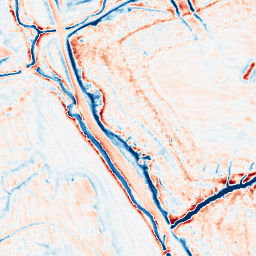
Category: edge_preserving
Decomposition family: anisotropic_diffusion
Decomposition parameters: iterations: 50
kappa: 30
gamma: 0.1
Upsampling method: quartic
Upsampling parameters: scale: 2
Upsampling scale: 2